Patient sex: M
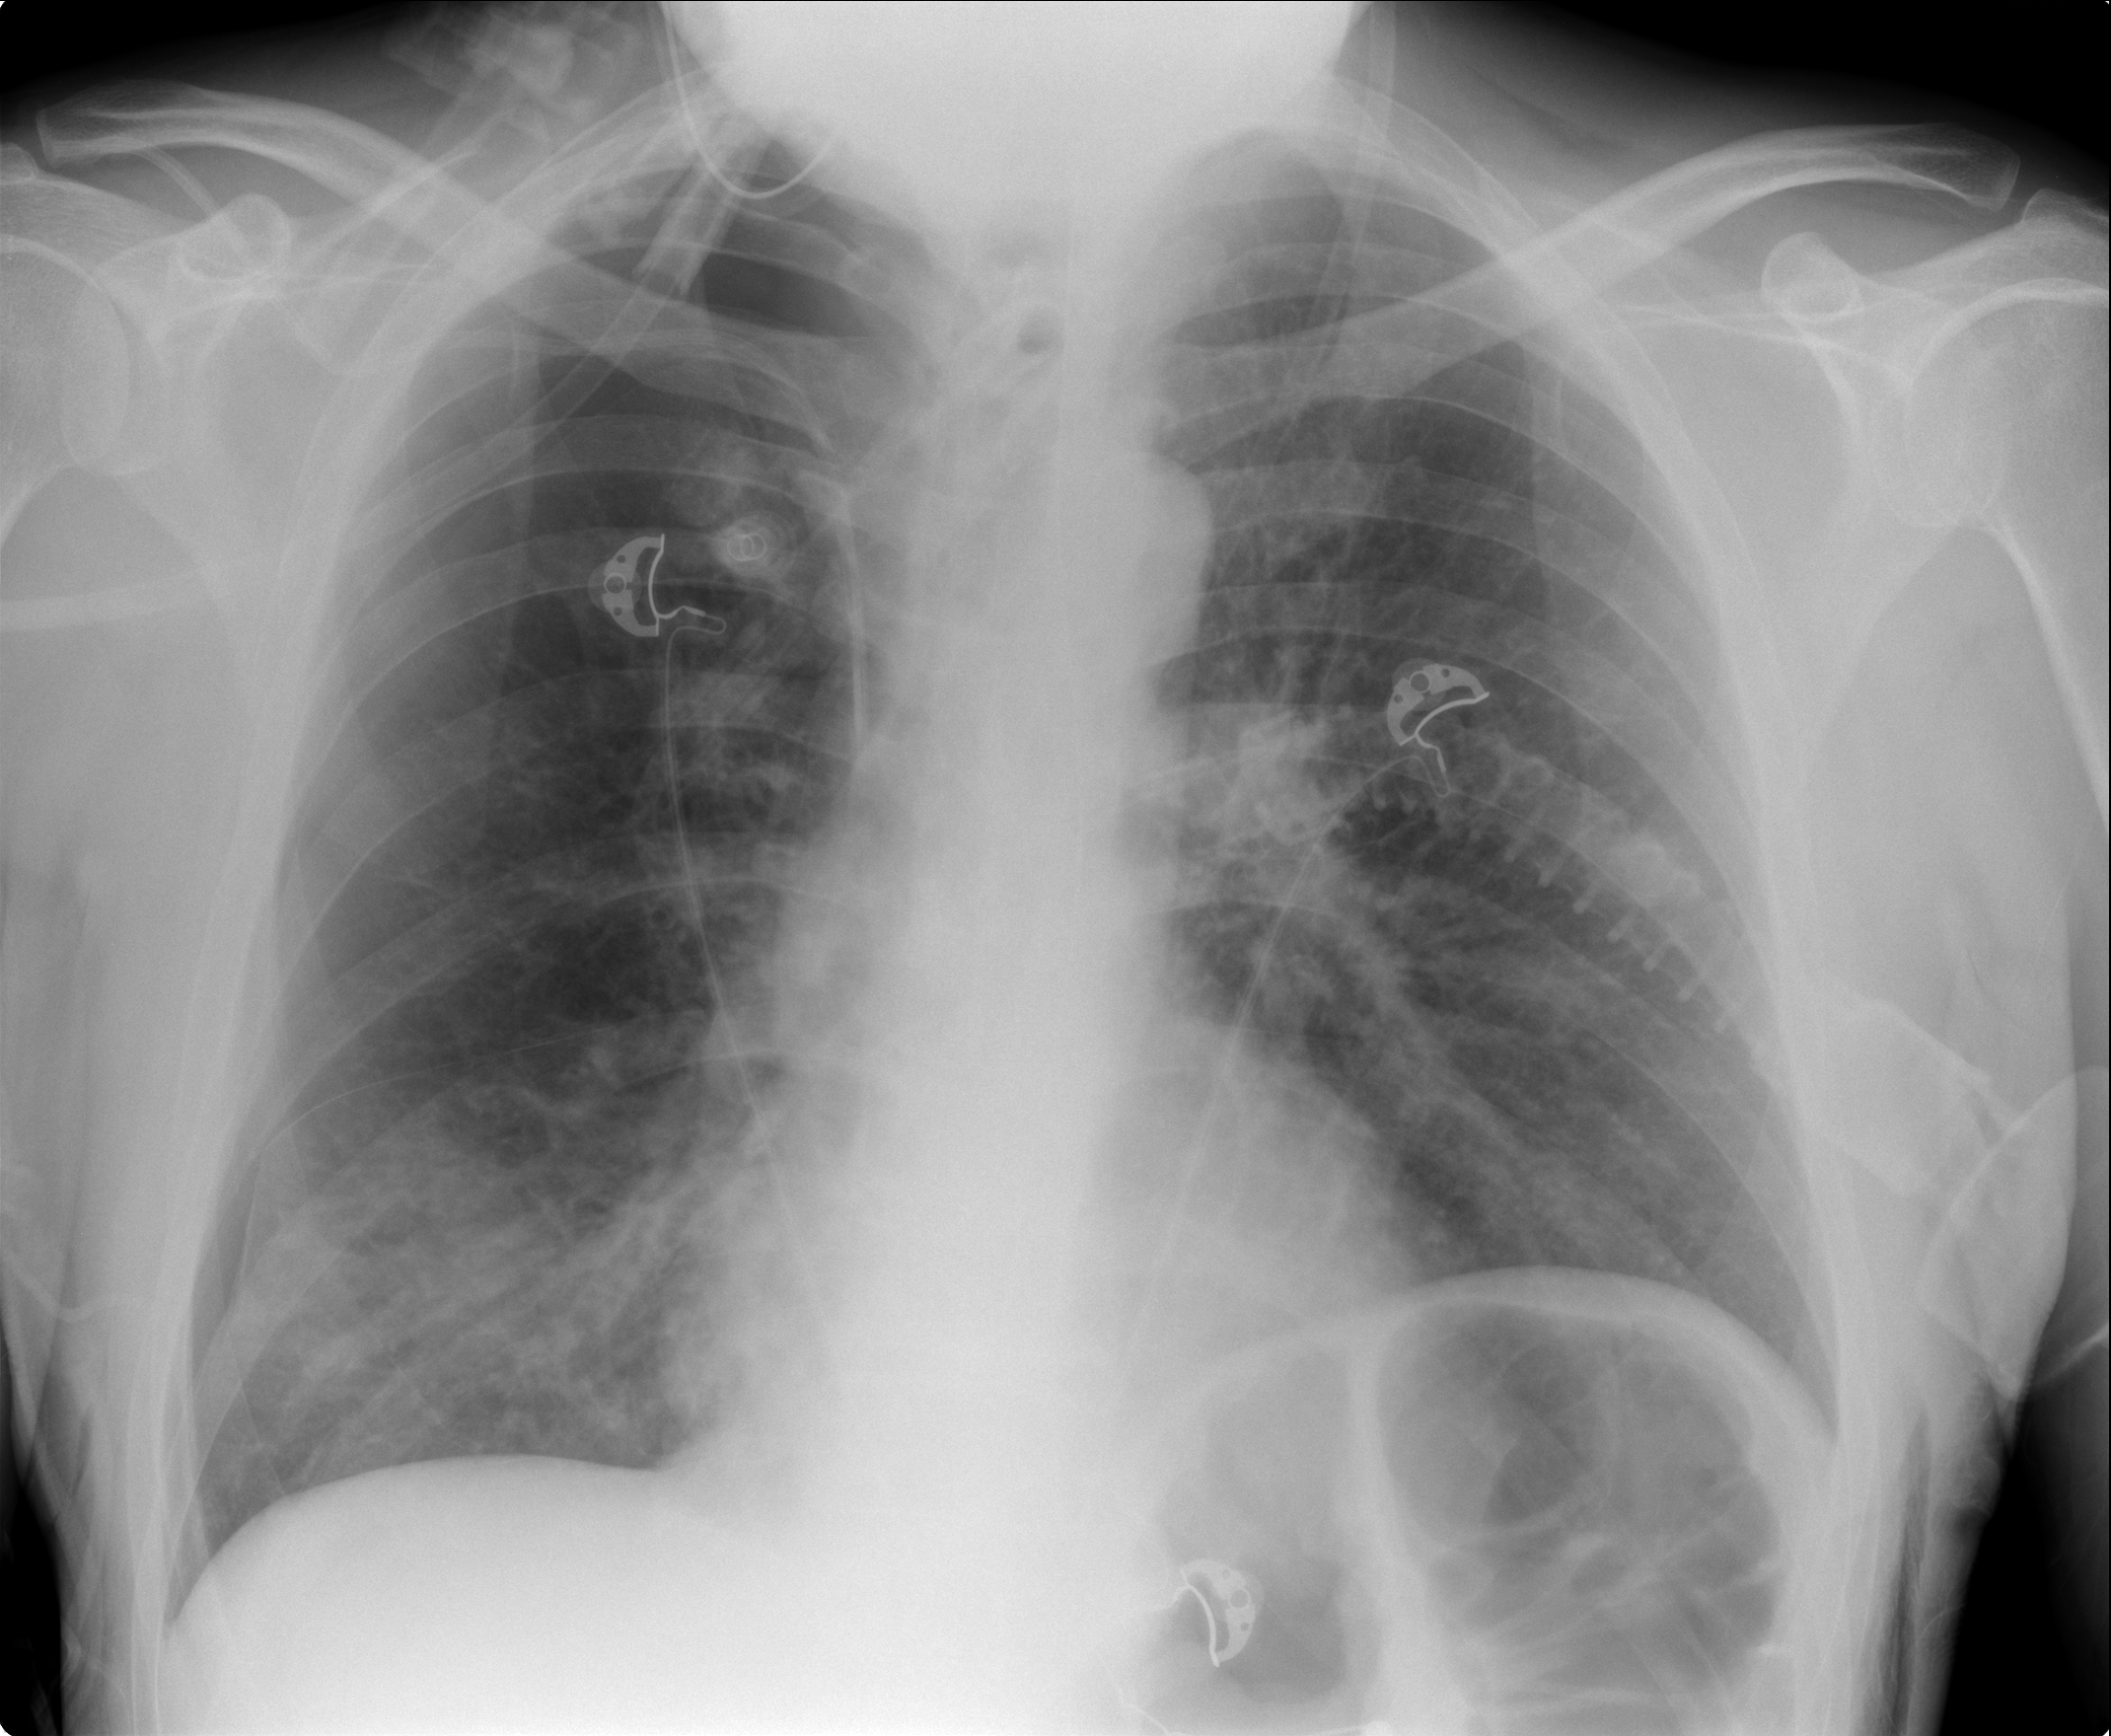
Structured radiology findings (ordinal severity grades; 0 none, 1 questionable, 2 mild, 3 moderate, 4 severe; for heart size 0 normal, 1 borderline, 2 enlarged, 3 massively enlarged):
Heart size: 0
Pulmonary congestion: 2
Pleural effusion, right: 0
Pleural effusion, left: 0
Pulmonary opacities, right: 2
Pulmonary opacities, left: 2
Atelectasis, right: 2
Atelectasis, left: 2